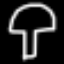
Label: mushroom